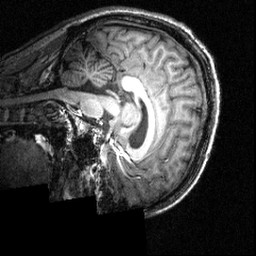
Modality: T1w
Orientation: sagittal
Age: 28
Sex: male
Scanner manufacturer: siemens
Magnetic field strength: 3.951 T
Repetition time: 1.5 s
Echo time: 0.00335 s